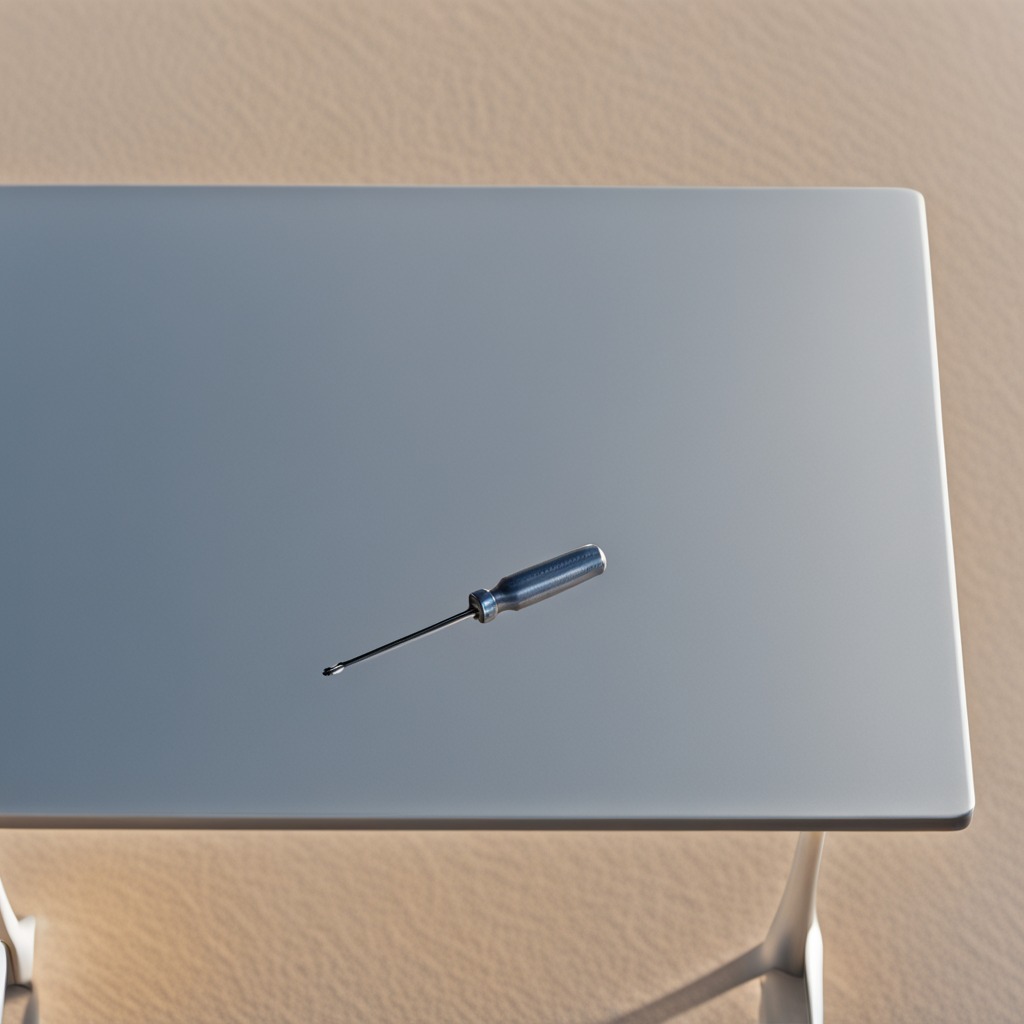
A screwdriver is lying on the table.